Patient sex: M
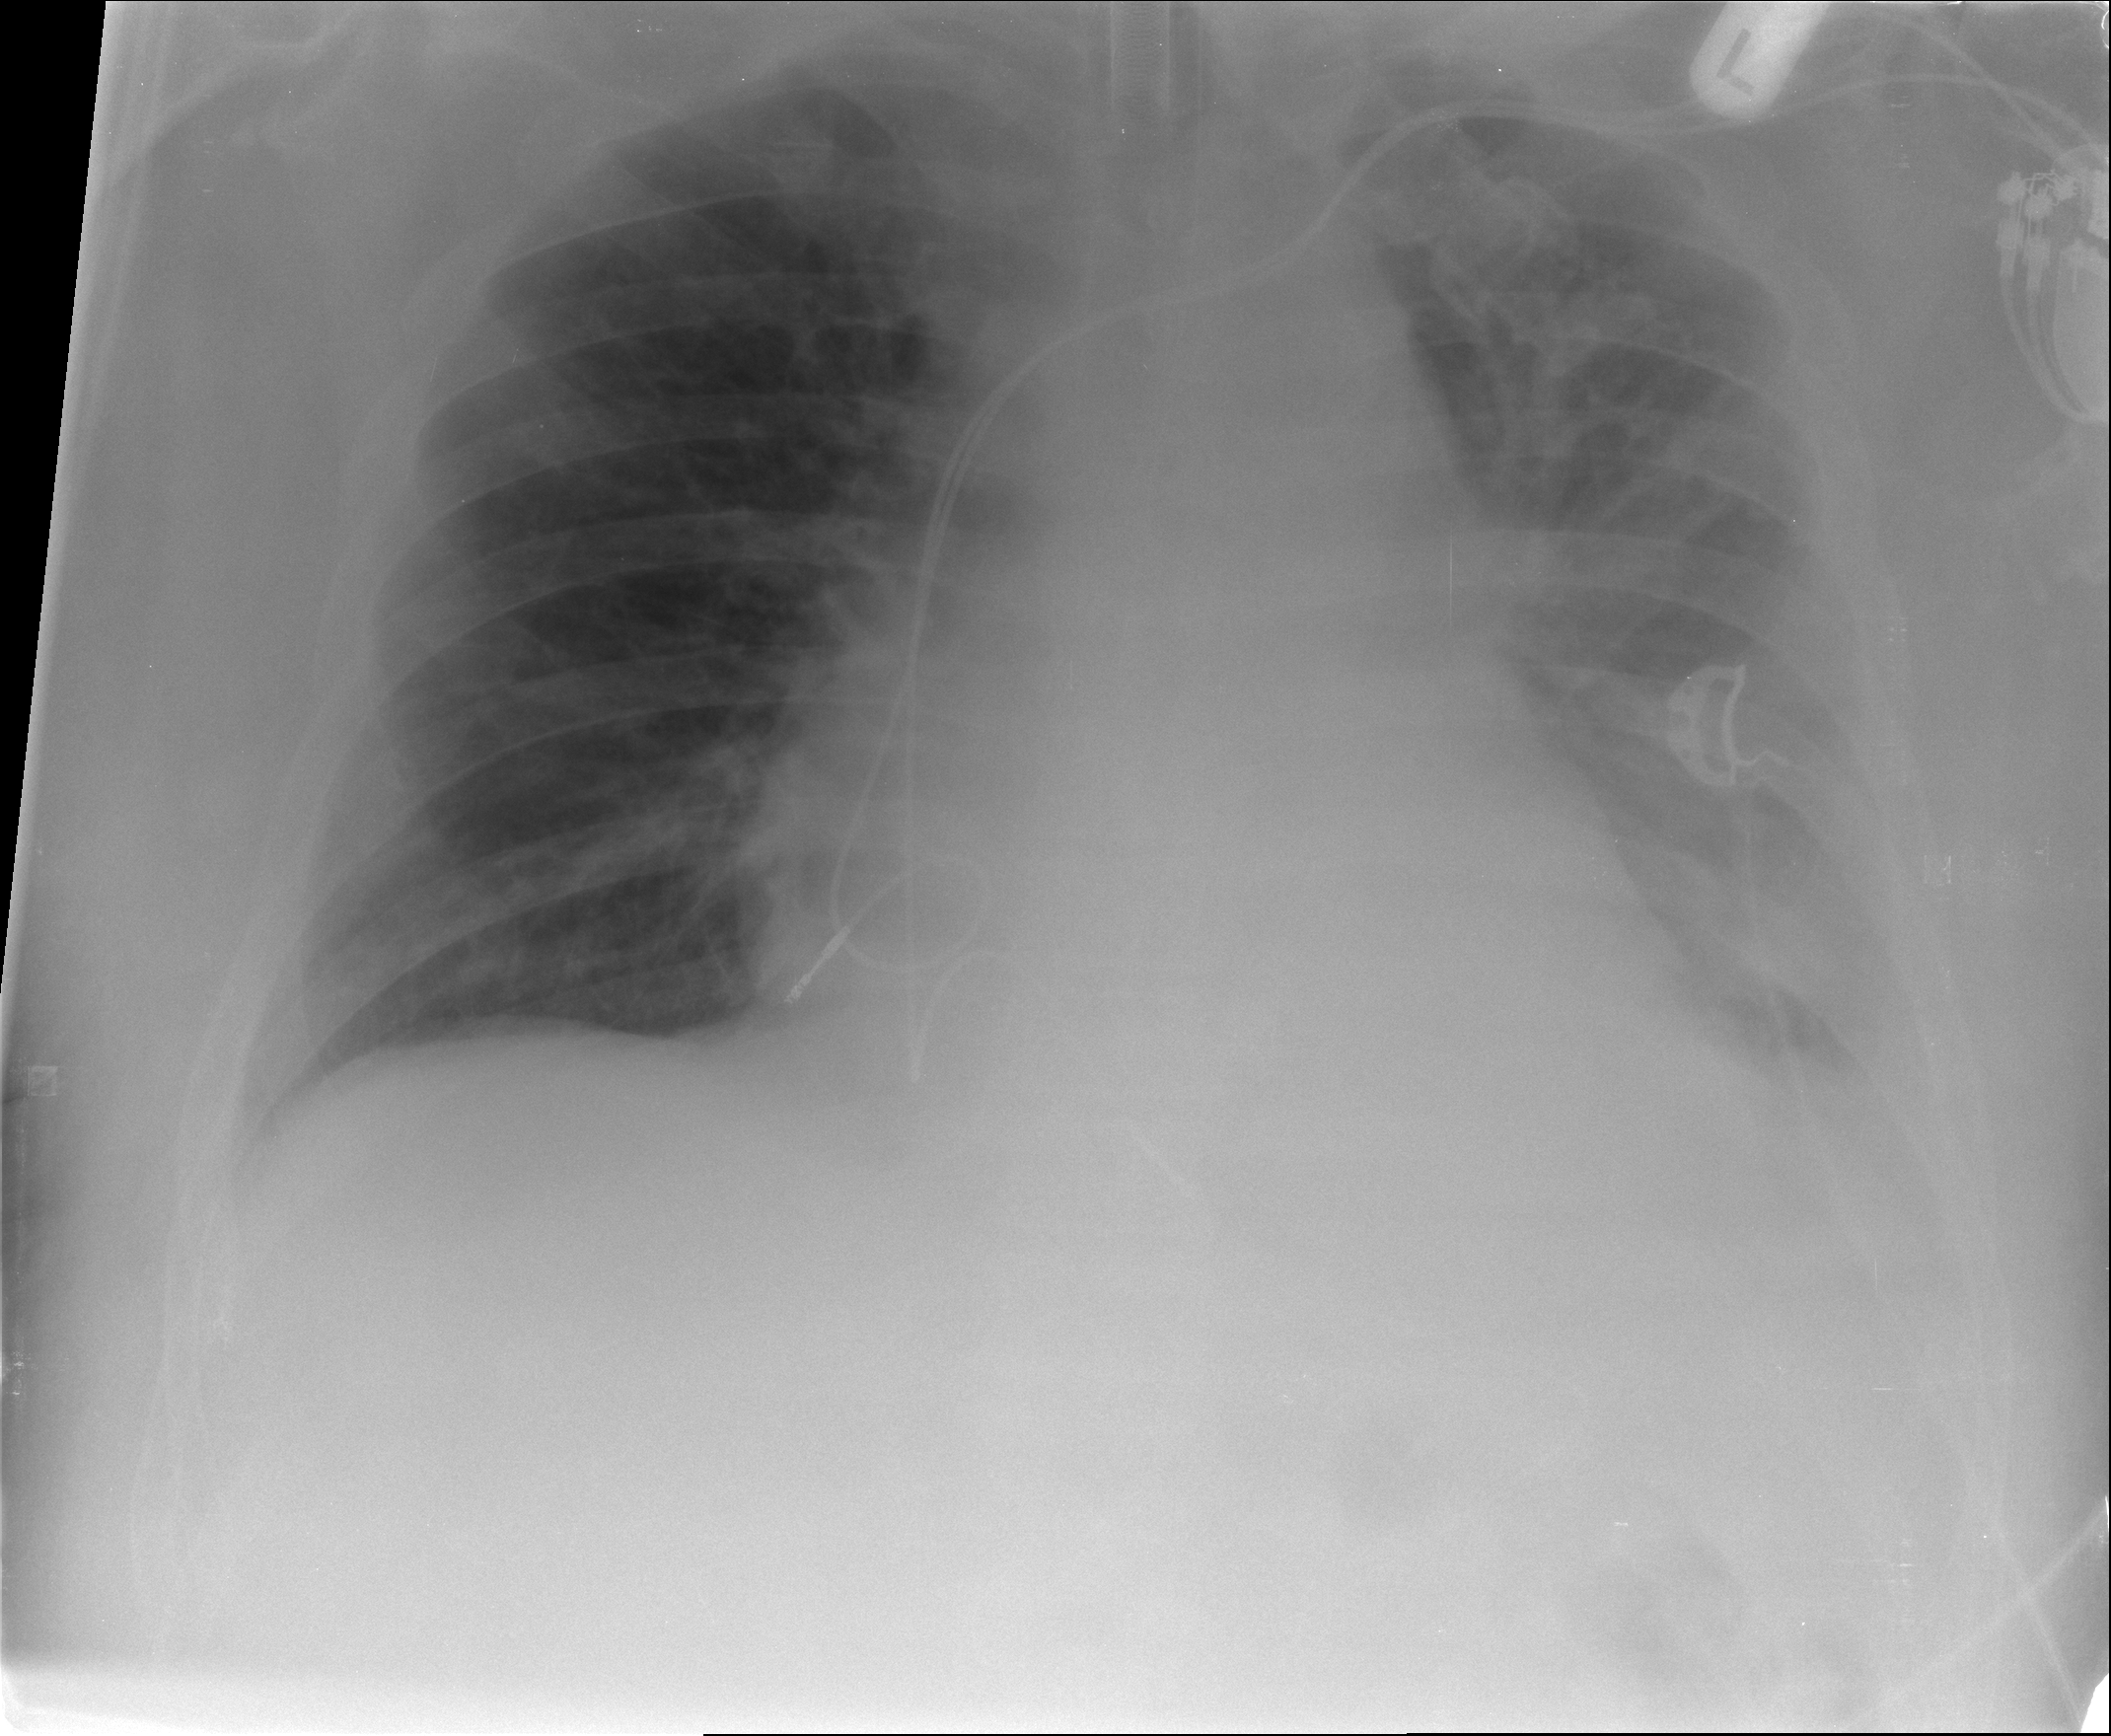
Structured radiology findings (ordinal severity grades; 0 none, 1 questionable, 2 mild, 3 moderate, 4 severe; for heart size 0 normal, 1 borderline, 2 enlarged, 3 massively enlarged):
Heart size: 1
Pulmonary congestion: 2
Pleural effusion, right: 1
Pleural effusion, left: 3
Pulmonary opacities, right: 0
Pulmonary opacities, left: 1
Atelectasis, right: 2
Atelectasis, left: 3